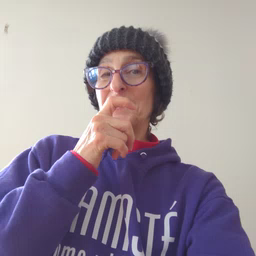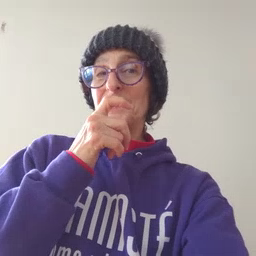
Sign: cloud